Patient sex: F
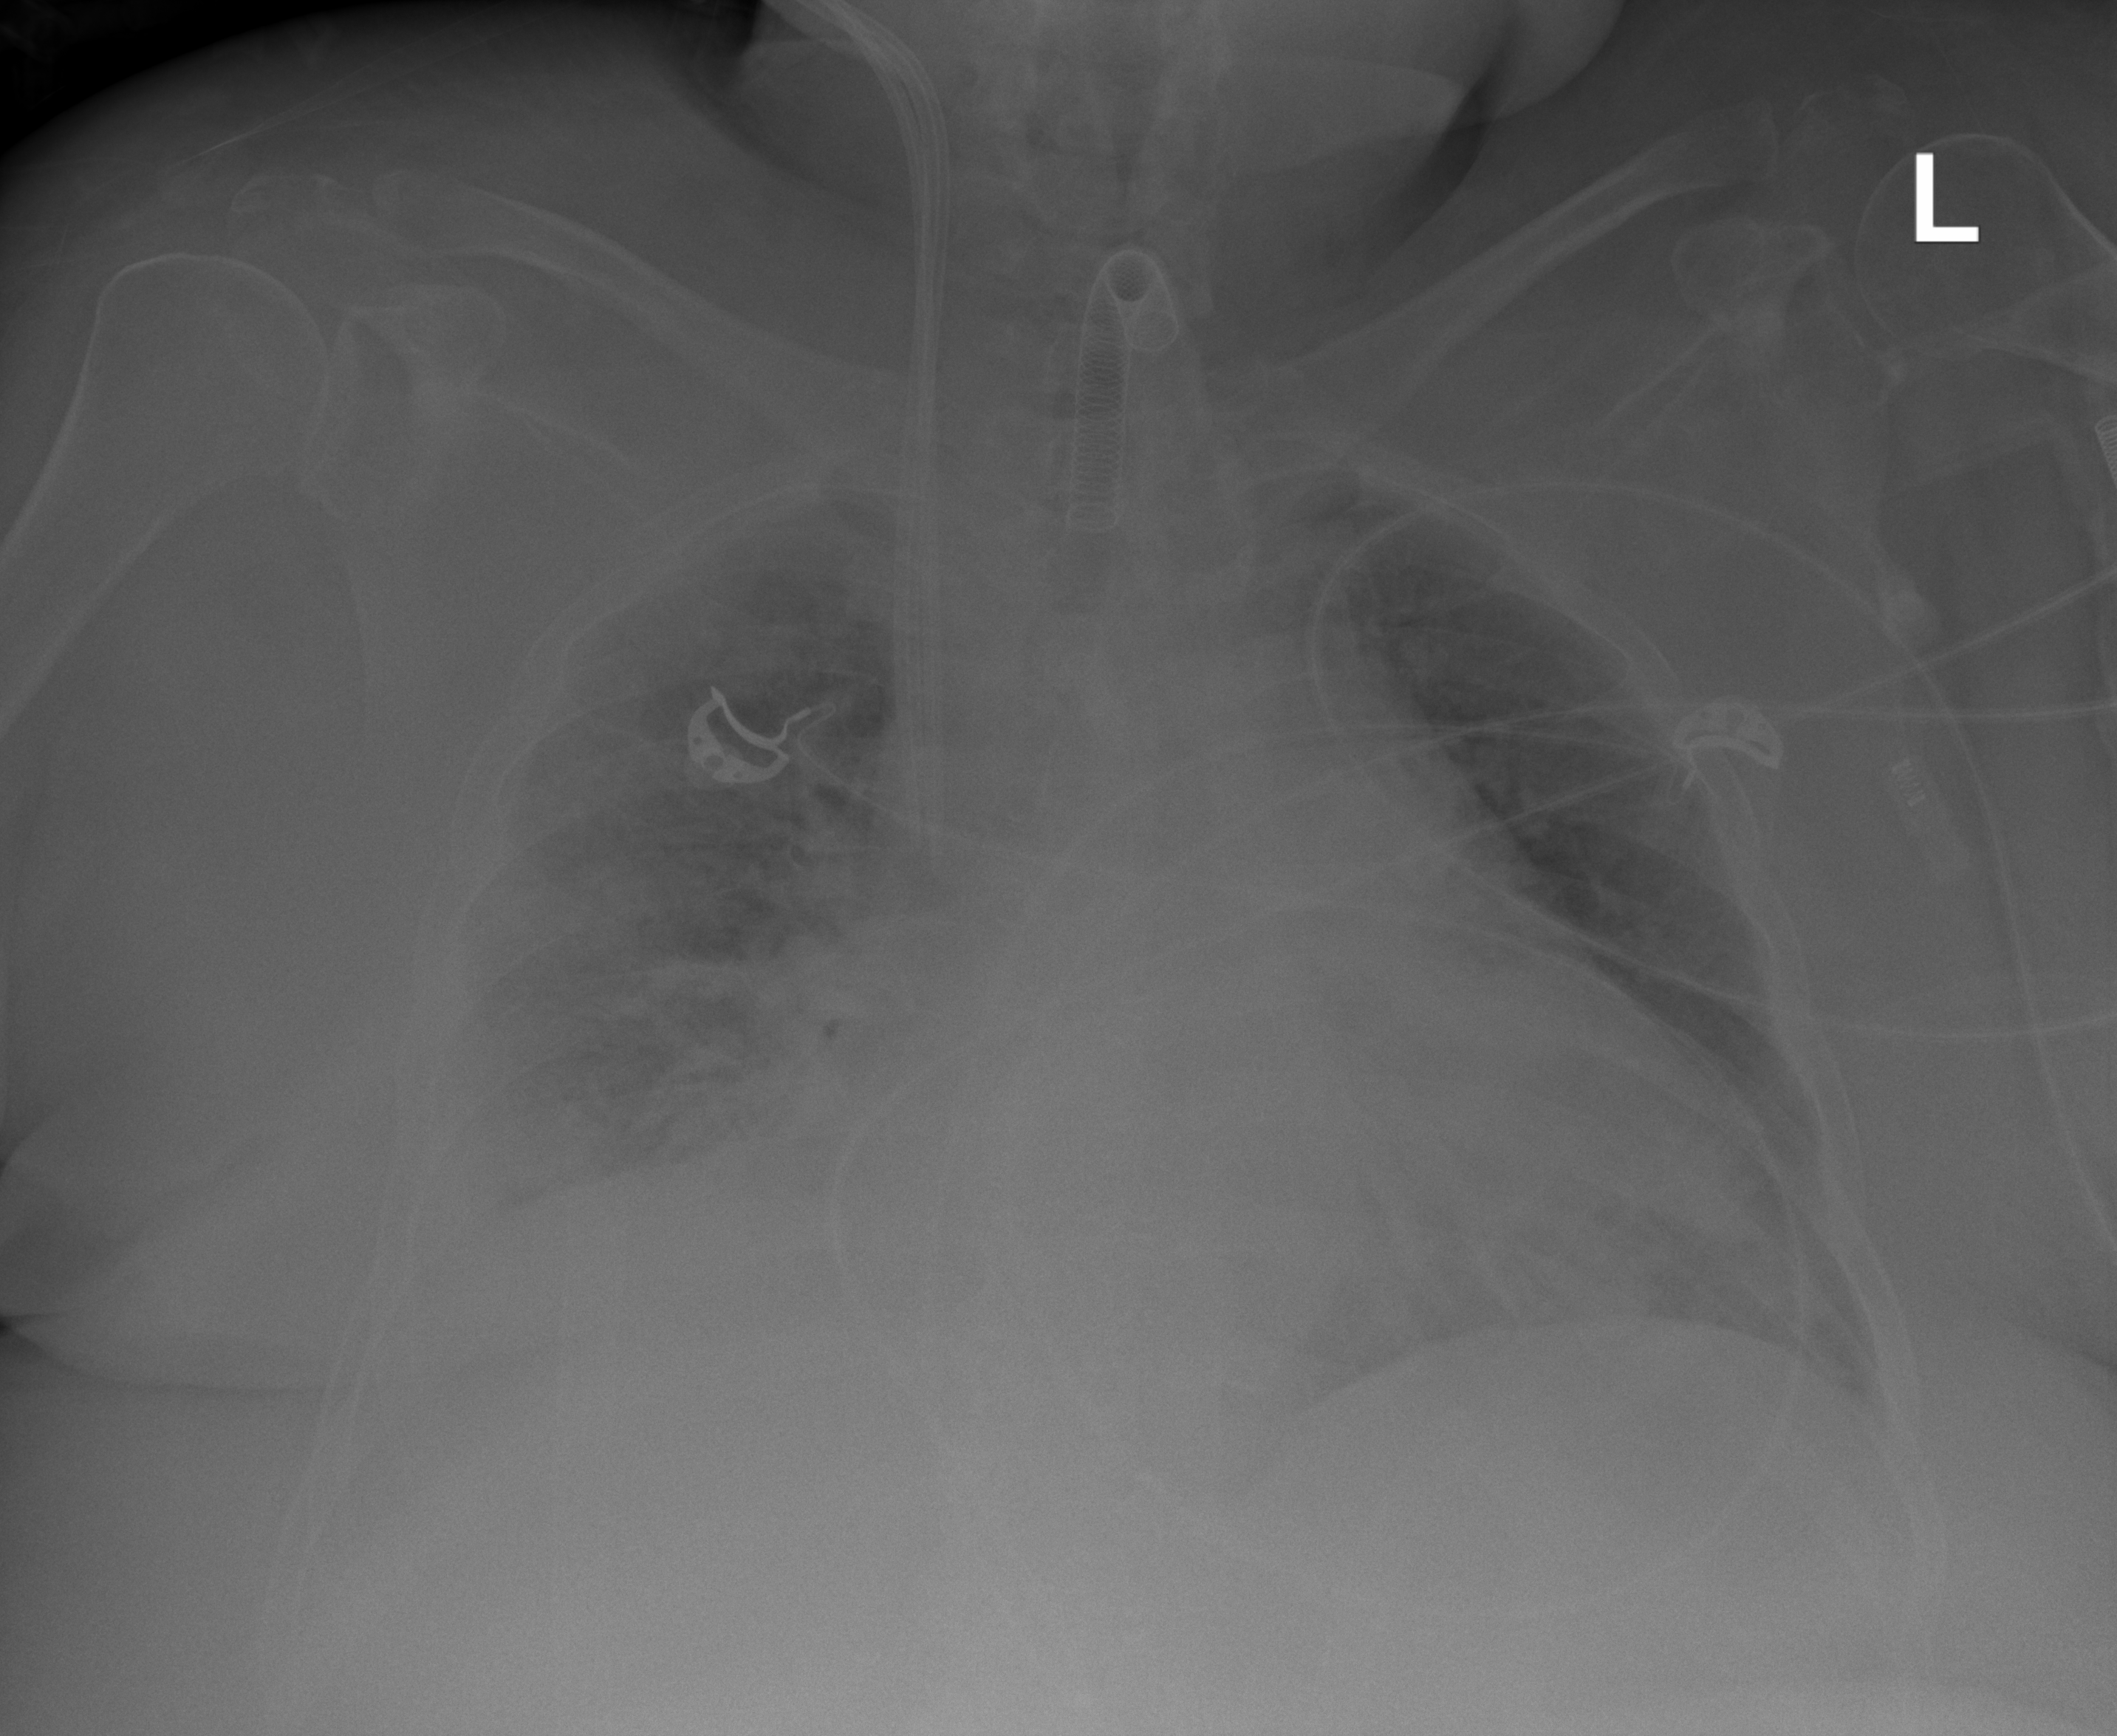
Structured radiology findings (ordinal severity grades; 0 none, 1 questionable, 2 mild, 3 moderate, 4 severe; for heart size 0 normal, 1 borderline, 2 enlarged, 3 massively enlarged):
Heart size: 2
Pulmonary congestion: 2
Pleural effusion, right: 3
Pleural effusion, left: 2
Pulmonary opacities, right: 3
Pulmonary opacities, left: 3
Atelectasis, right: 3
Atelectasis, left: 2